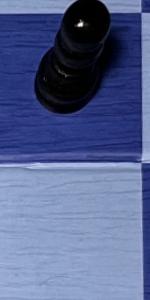
Label: Empty